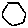
Label: hexagon